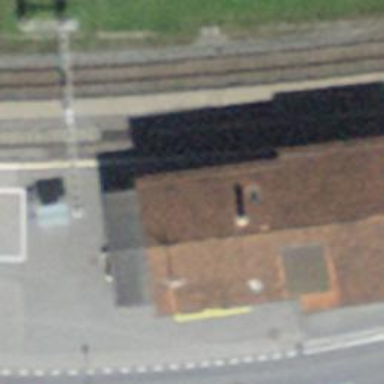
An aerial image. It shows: Railway station.